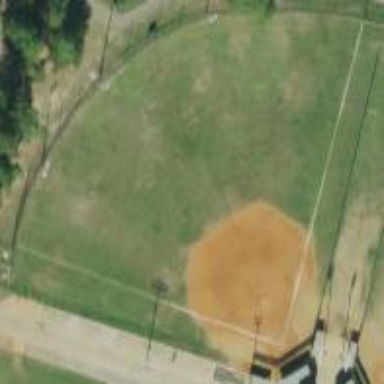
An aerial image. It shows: Baseball pitch for leisure and sports activities.